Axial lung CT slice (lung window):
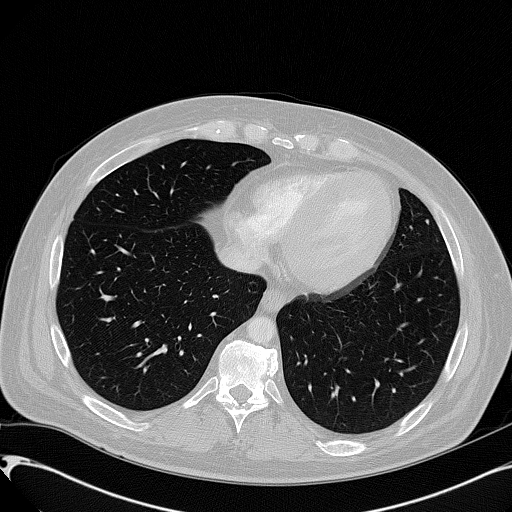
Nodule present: no